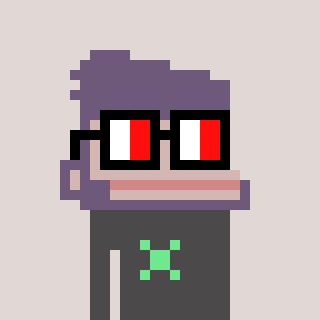
a pixel art character with square glasses with black frames and red eyes, a ape-shaped head and a grayscale-colored body on a warm background